Question: I am getting a response from backend this way
'''
{
"toppings": [
{
"name": "Quantity1",
"value": [
"HoneywithChocolateSauce10ML",
"HoneywithCarmel20ML",
"HoneywithCarmel10ML"
]
}
]
}
'''
and i am parsing it in the below manner and forming the HTML dynamically
'''
else if(toppins.length >= 0)
{
var uitaghtml = '<ul>';
for (var d = 0; d < toppins.length; d++) {
var uitaghtml = '<ul>' +
'<li>' + toppins[d].value + '</li>' +
'</ul>';
itemcart ='<div class="order-listdetails-wrap">
<div class="orderTitle">'+itemname+'</div>
<div class="orderCont">
<div class="img"><img src="'+image+'"/></div>
<div class="orderPrice">
<p>Qty: <span>1</span></p>
' + uitaghtml + '</ul>
</div>
</div>
</div>';
divhtml.append(itemcart);
}
}
'''
With the above the HTML is displaying this way
Instead of comma seperated values , how to make that display one after another ??

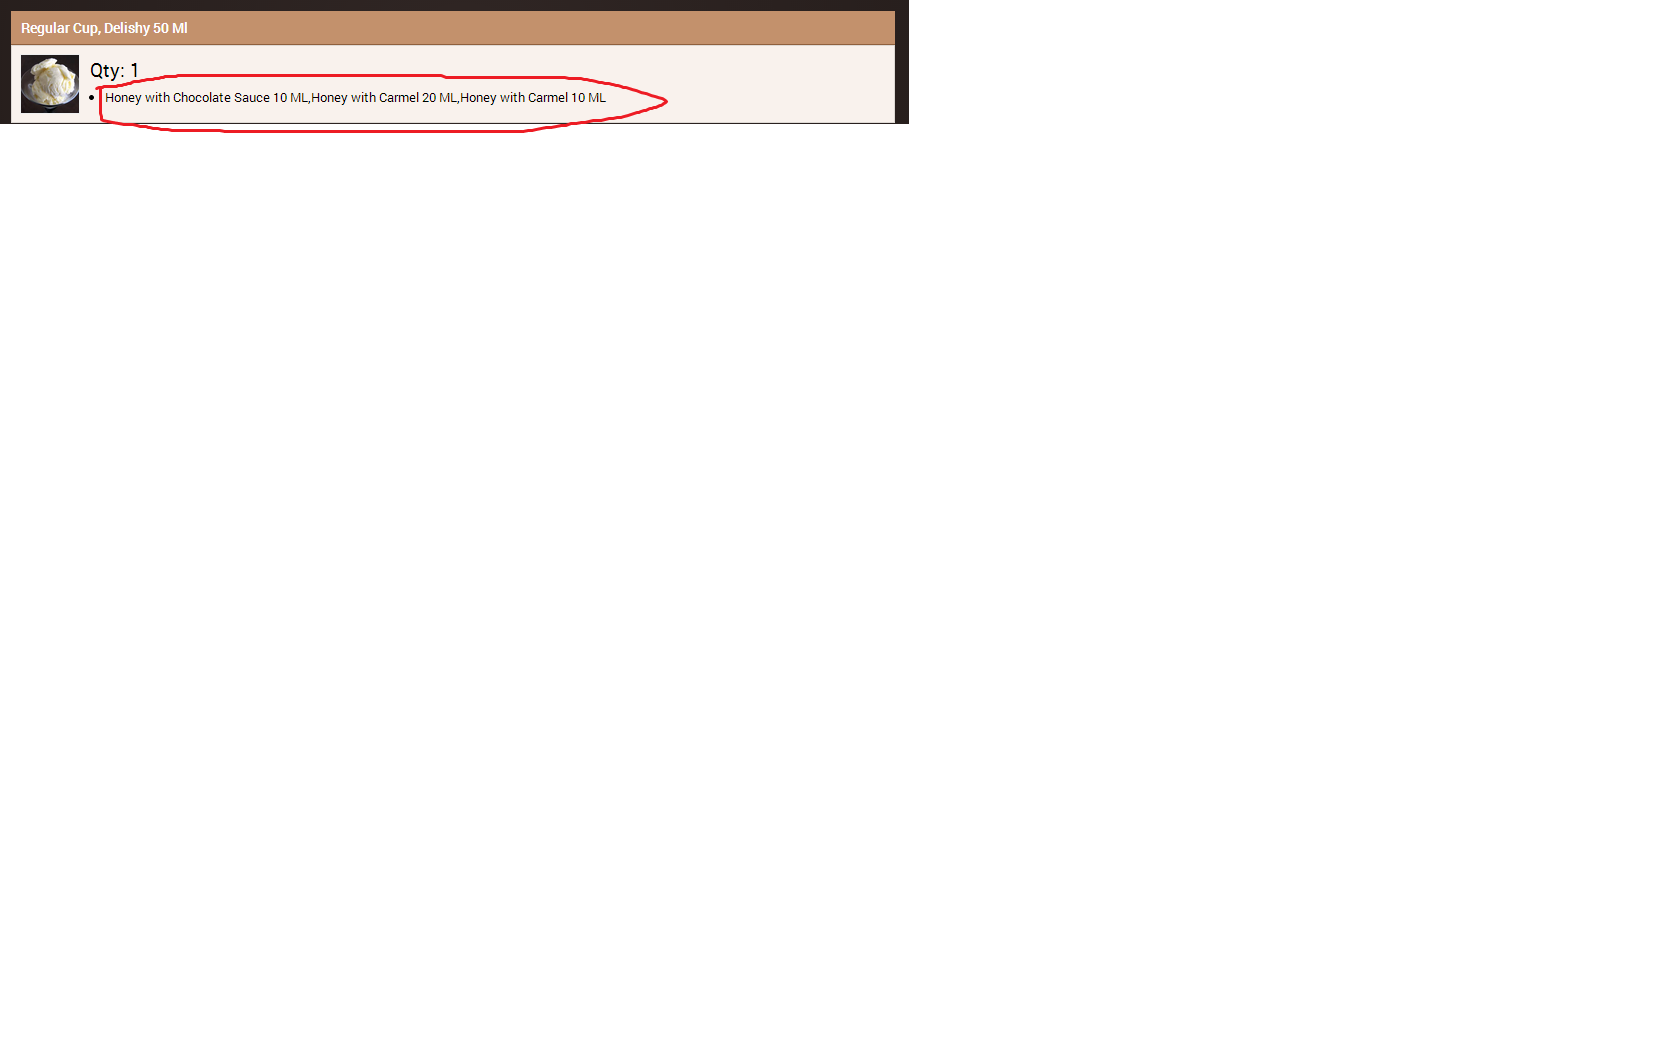
Answer: You're printing out the 'value' property of your data, but that property's an array. You should iterate over it instead. I've done it here using jQuery:
'''
var uitaghtml = '<ul>';
$.each(toppins[d].value, function(i, text) {
uitaghtml += "<li>" + text + "</li>";
});
uitaghtml += "</ul>";
'''
You may also like to consider using a JavaScript templating library like <URL> to help you get your HTML out of your source code.